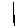
Label: line